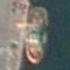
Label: civil